Question: I have a utility Web service hosted on IIS 7.0 on our site. This service is consumed by desktop clients, and since it's a utility service, the users should be able to access it without entering credentials, so the authentication type is set to 'Anonymous' in IIS.
Now the problem is the service URL is accessible by public, and entering it in the Web browser directs the users to this page:

Even though this doesn't give users any useful information that could be potentially dangerous, it still would be nice if I could hide the page from public access. So is there a way to prevent users from accessing this page but still I know IIS 7 enables URL redirection but I don't know if the request sent from VS when adding a service reference is actually any different from the request sent from the Web browser when entering the URL. Any help is appreciated.
## Edit
An option, as discussed in the comments section, is to access the service by creating a 'ChannelFactory' during runtime, but that'd require exposing the contracts to the client, which is what I'm trying to avoid.
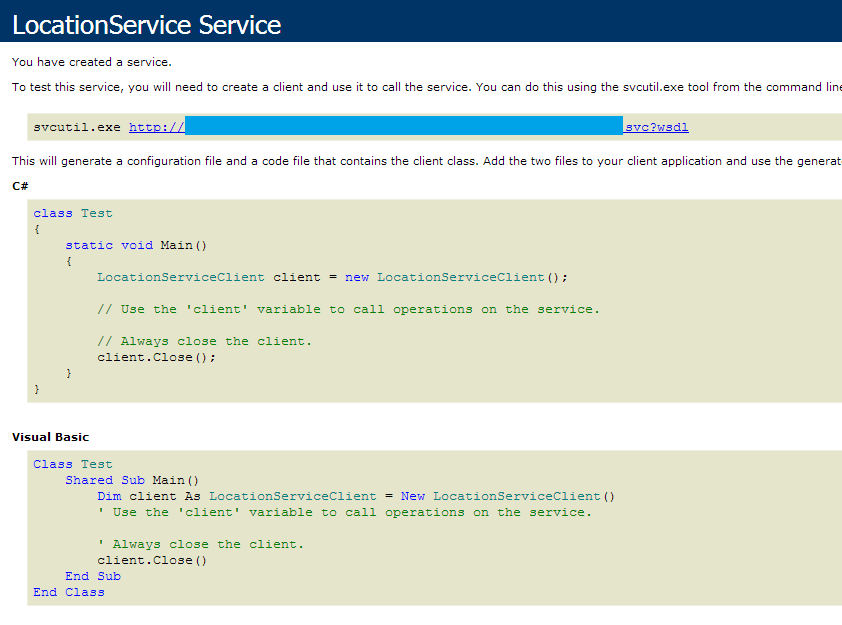
Answer: I guess what you want to disable is the HTML page. Do it using 'ServiceDebug' element.
'''
<system.serviceModel>
<behaviors>
<serviceBehaviors>
<behavior>
<serviceDebug httpHelpPageEnabled="false" />
</behavior>
</serviceBehaviors>
</behaviors>
</system.serviceModel>
'''
EDIT: To Disable WSDL:
'''
<serviceMetadata httpGetEnabled="false" />
'''